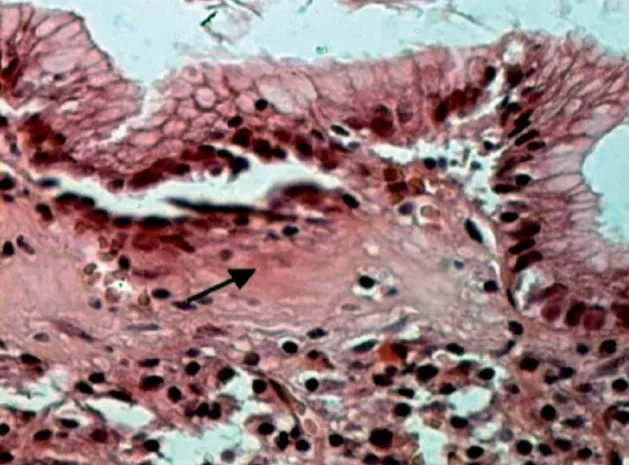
HE stain x 400: Thick collagenous subepithelial band. Detachment of the overlying epithelium. Inflammatory infiltrate in the lamina propria.
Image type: pathology (van_gieson)